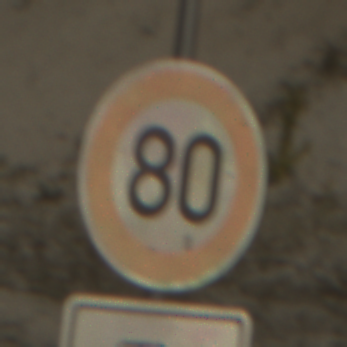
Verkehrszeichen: Geschwindigkeit80
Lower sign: HinweisDurchSinnbild15
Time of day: Midday
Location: Outdoor (Beach)
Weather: PartlyCloudy
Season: NotSpecified
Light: Natural